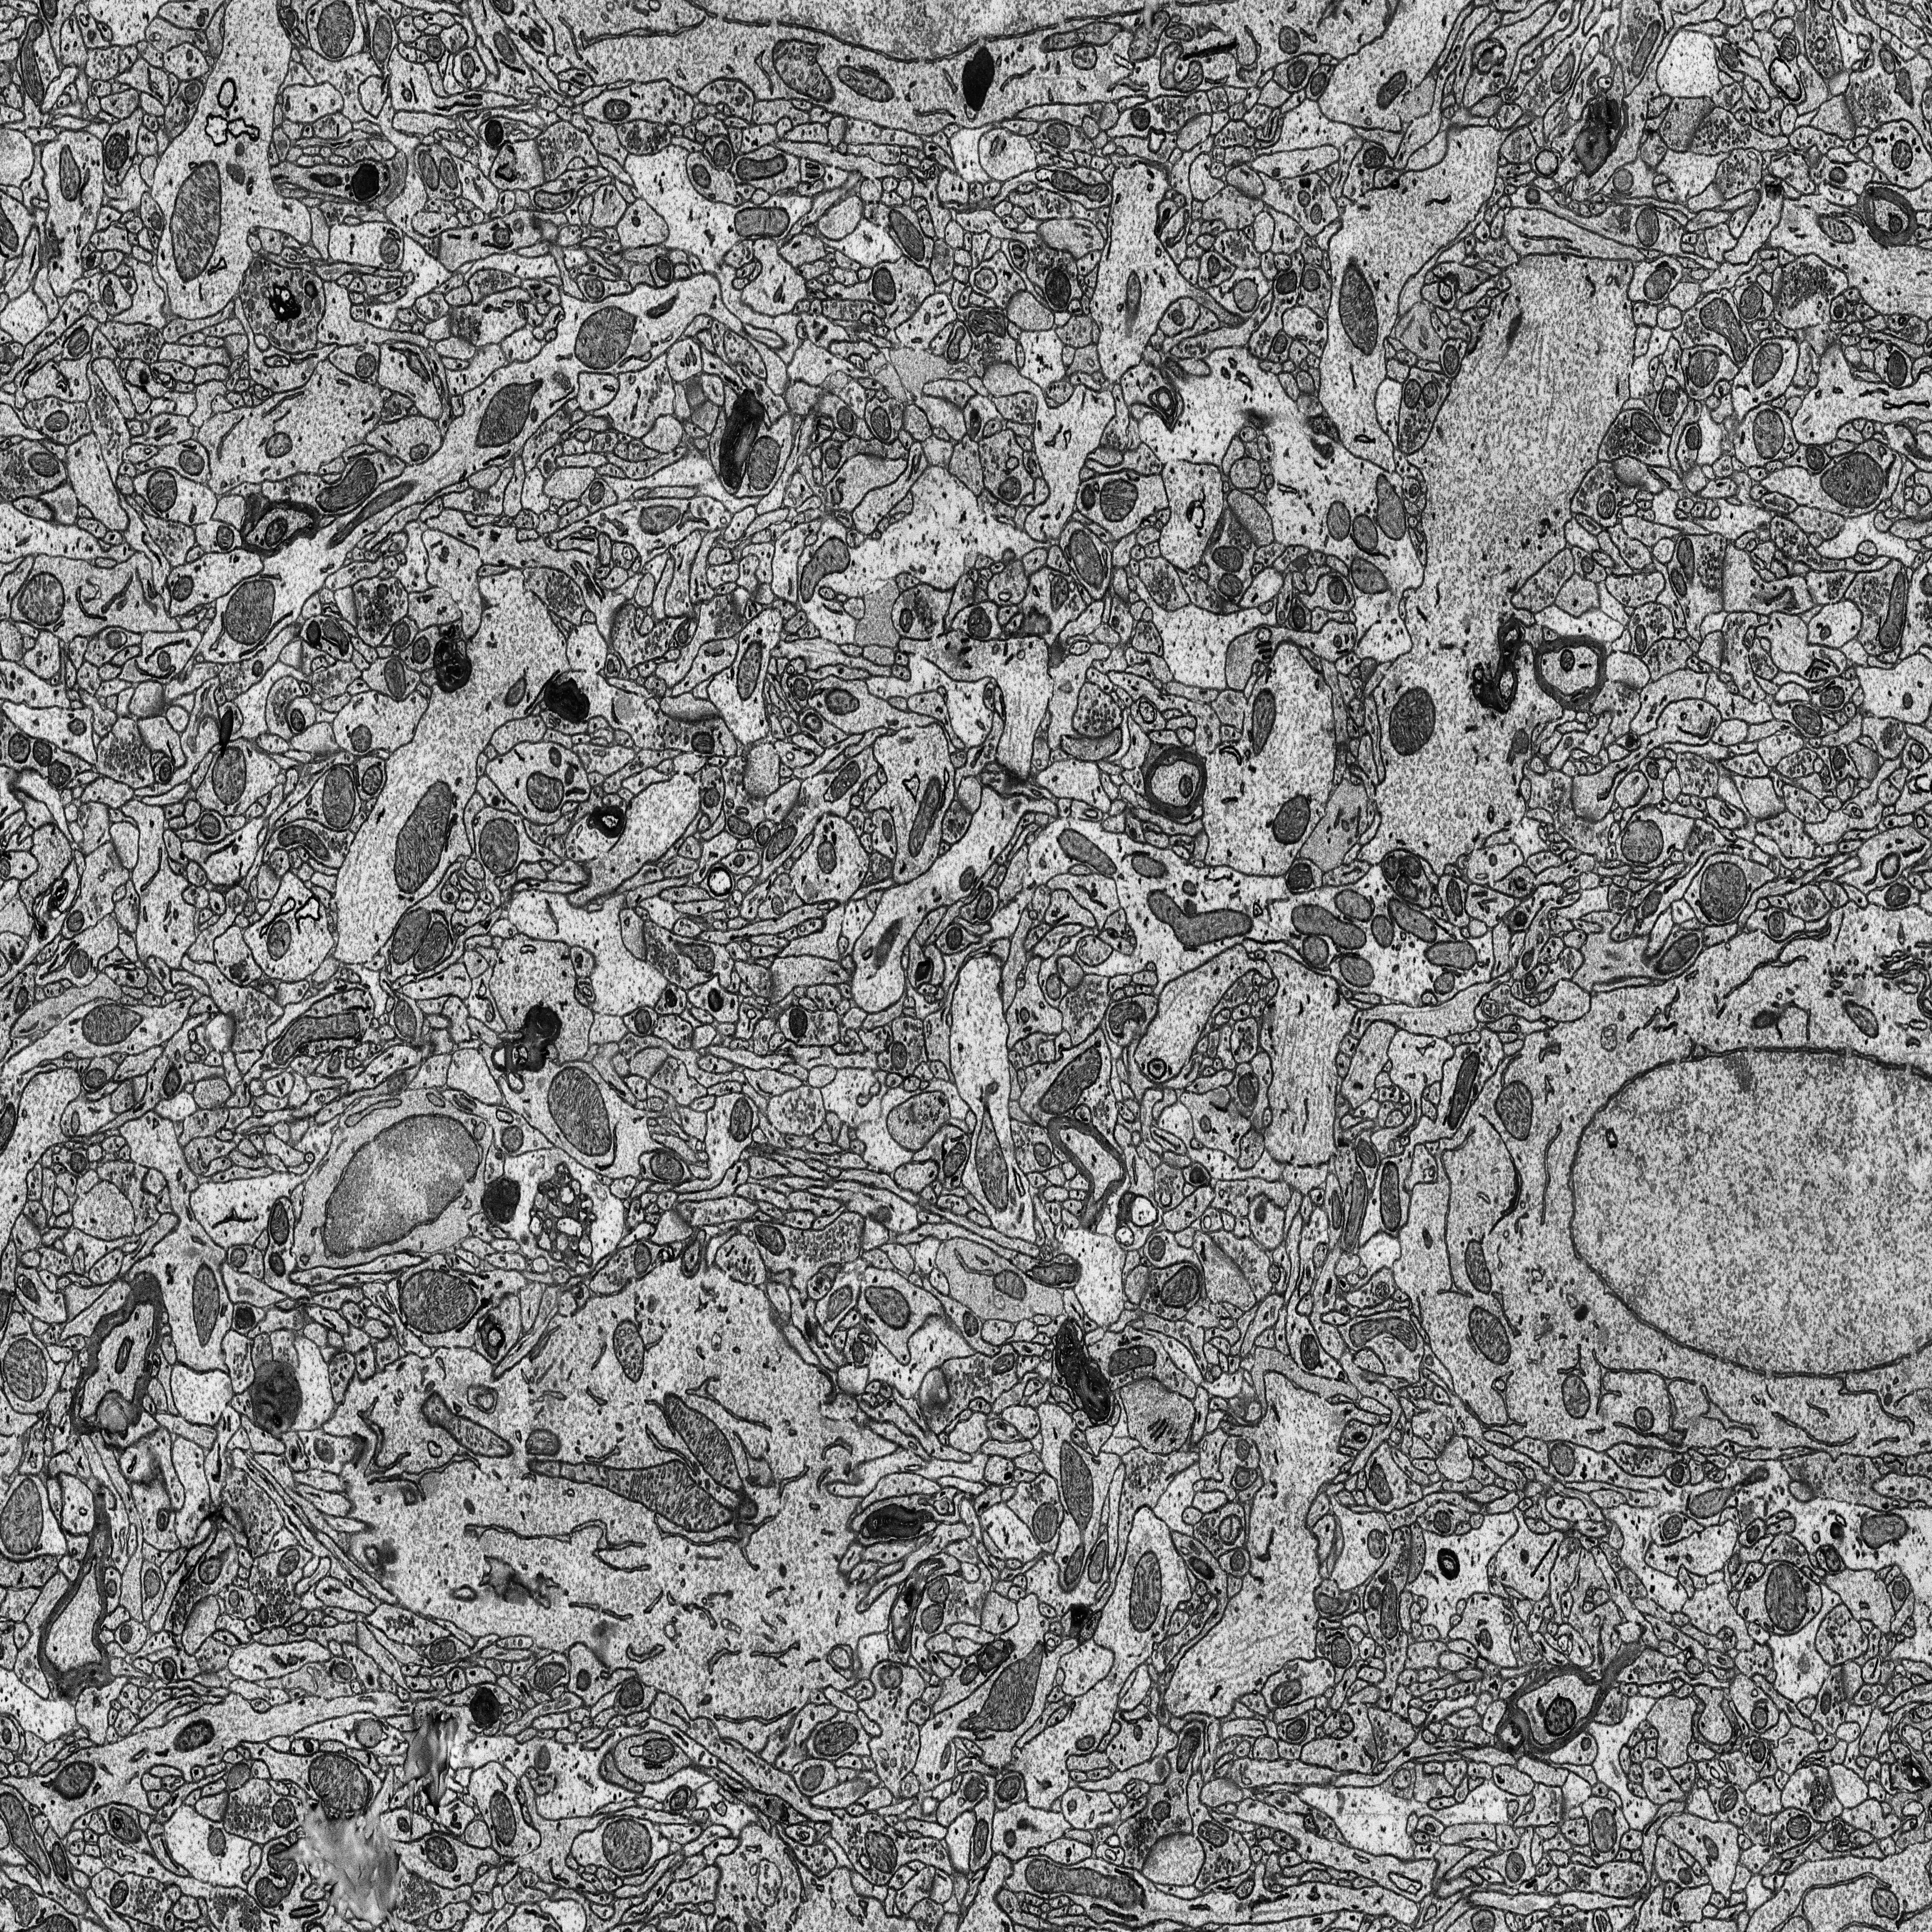
Electron microscopy slice of rat cortex tissue
Slice depth (z): 158
Mitochondria instances in slice: 408